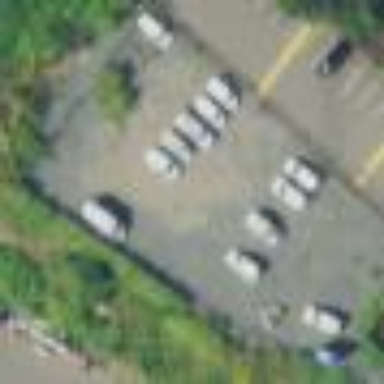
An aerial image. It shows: Parking area with asphalt surface and surrounded by chain link fence.